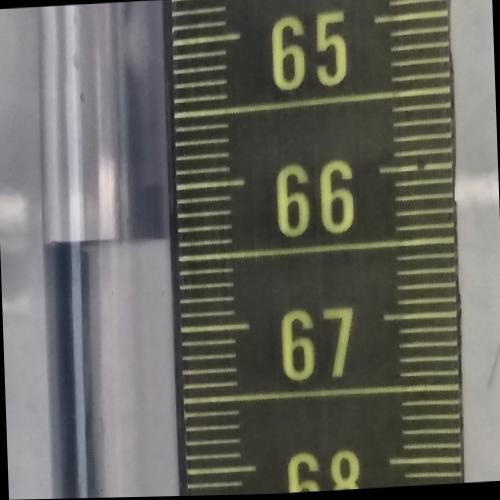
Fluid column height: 66.4 cm